Field crop: maize
Growth stage: 2
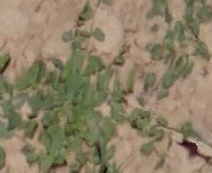
Species: convolvulus